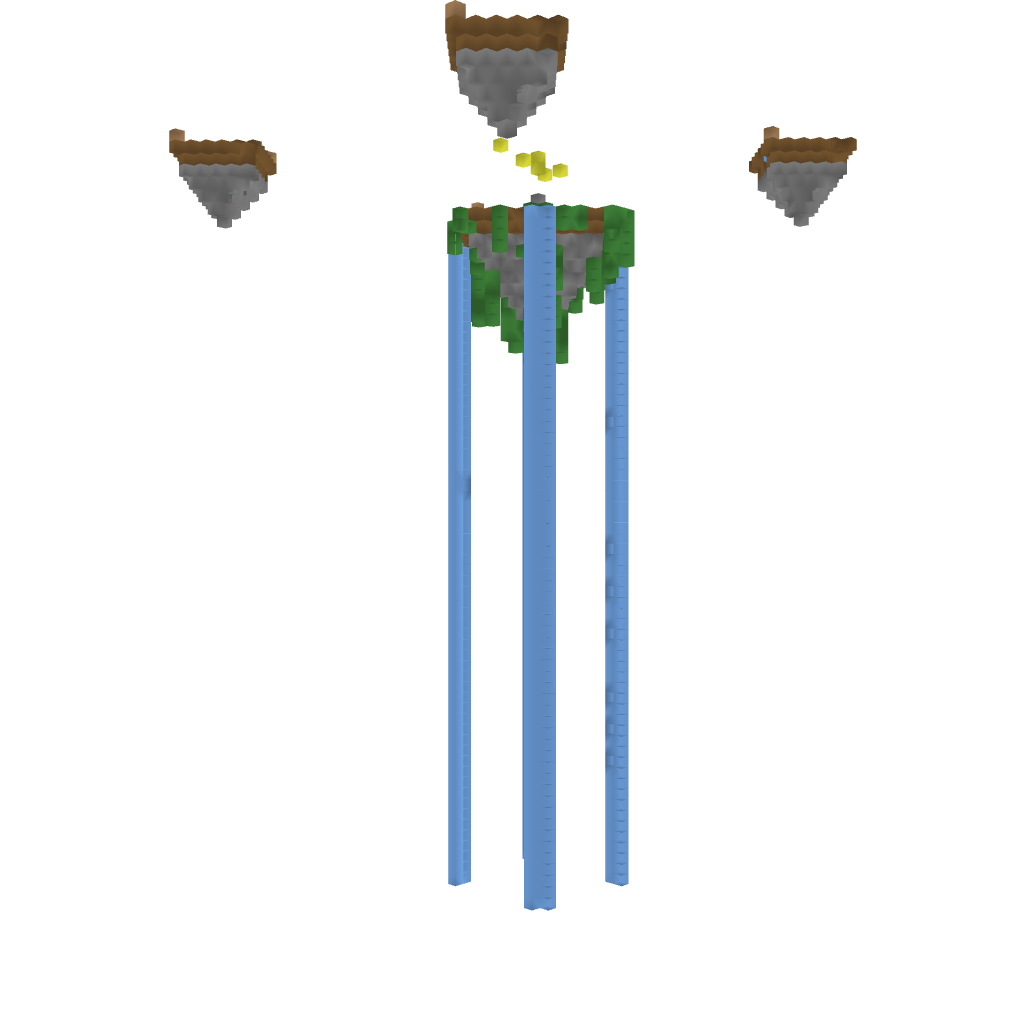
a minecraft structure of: SkyWars 4/4 bad low quality